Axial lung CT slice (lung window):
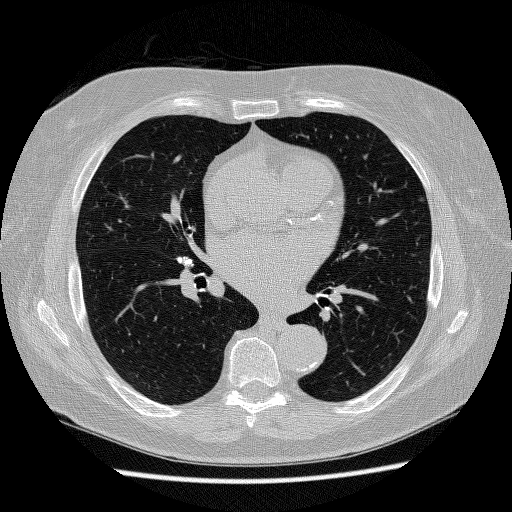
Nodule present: yes
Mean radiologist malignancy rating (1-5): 3.25